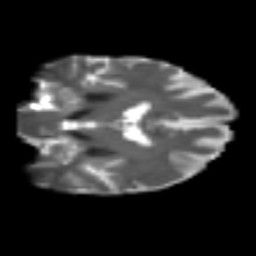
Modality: T2w
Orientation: coronal
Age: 72
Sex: female
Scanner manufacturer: siemens
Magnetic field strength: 3 T
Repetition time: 4.987 s
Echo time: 0.0792 s